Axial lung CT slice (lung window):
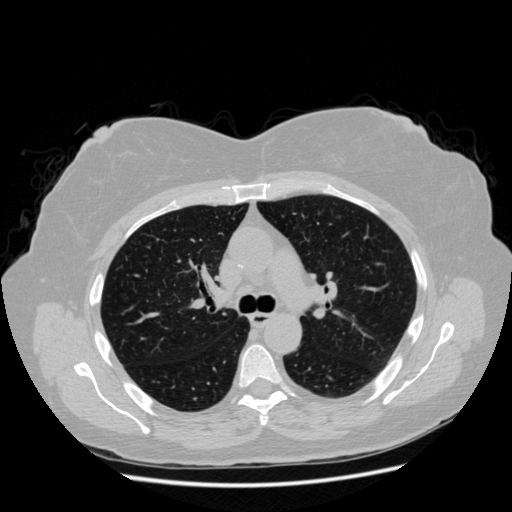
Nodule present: no